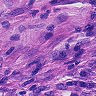
Metastatic tissue present: yes